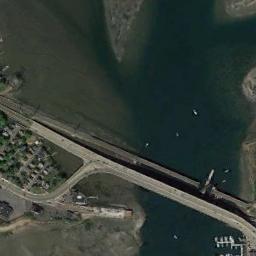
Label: bridge